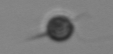
Label: Acanthoica_quattrospina